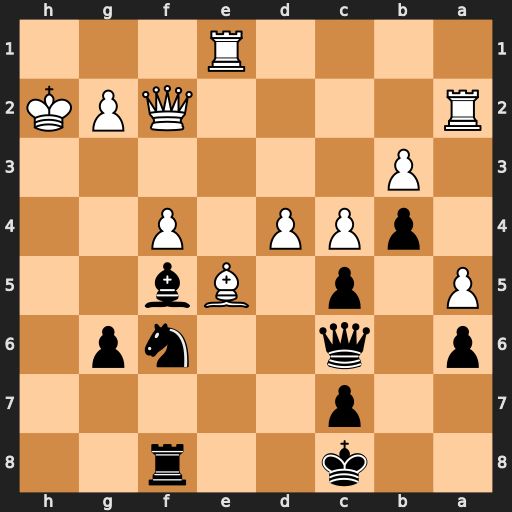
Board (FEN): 2k2r2/2p5/p1q2np1/P1p1Bb2/1pPP1P2/1P6/R4QPK/4R3
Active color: b
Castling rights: -
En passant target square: -
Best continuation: Ng4+ Kg3 Nxf2